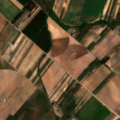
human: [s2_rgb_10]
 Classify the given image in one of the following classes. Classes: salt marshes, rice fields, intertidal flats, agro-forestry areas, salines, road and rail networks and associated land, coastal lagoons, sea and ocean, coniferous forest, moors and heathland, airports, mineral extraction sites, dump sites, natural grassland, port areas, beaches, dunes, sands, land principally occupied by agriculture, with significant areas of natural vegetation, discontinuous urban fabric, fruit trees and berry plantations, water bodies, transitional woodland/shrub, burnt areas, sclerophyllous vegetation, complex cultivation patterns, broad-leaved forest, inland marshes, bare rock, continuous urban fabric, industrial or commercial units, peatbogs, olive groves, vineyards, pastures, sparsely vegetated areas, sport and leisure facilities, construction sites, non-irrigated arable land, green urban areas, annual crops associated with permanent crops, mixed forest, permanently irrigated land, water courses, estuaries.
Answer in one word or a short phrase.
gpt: permanently irrigated land, vineyards, complex cultivation patterns